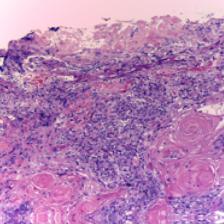
Diagnosis: OSCC